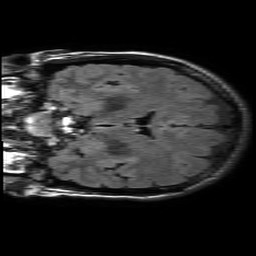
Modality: FLAIR
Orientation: coronal
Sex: female
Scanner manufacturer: philips
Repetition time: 11 s
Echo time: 0.125 s